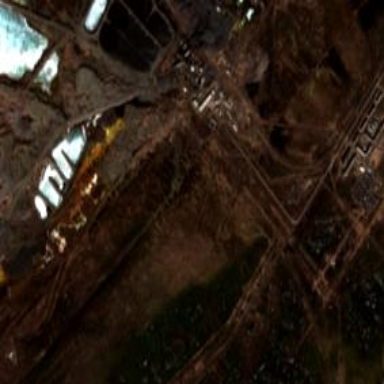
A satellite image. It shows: Industrial area with man-made mineshaft.